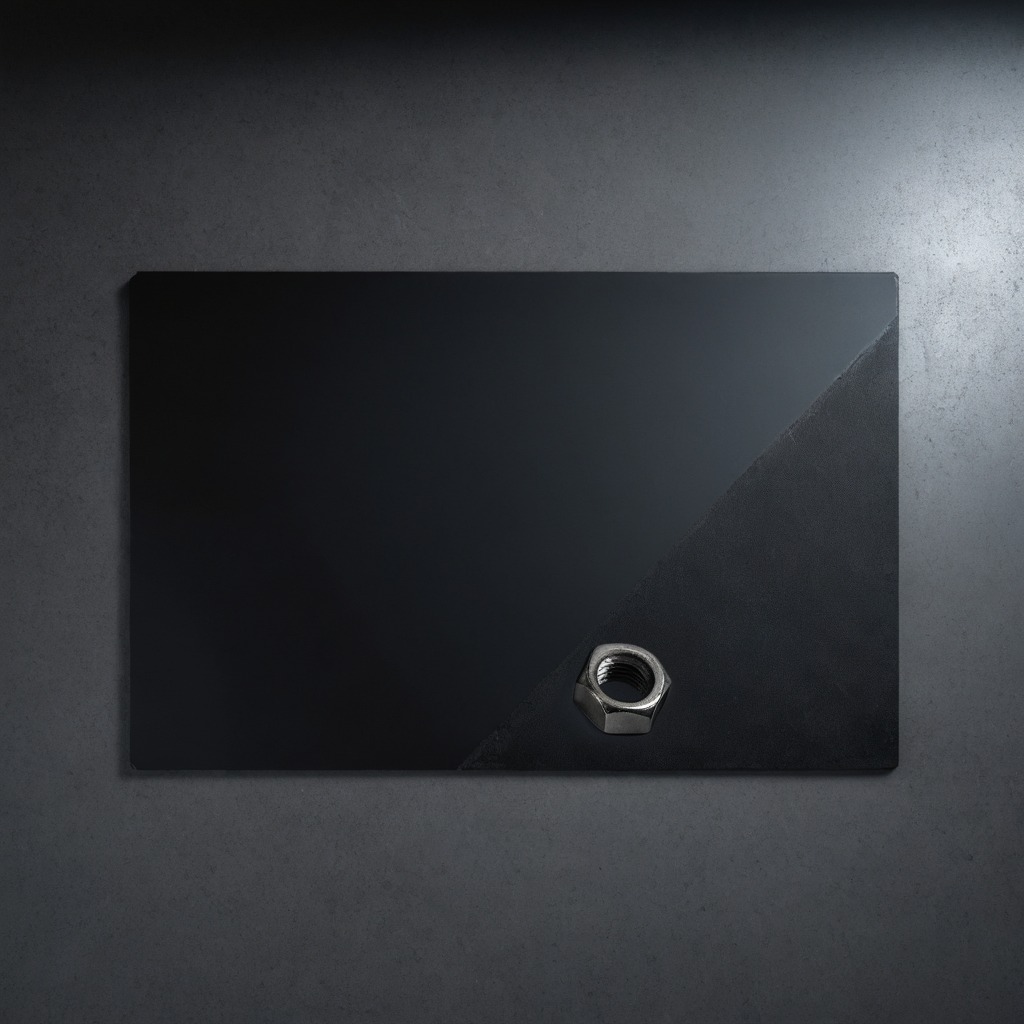
A metal nut is lying on a clean granite tabletop.